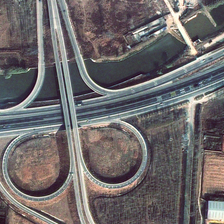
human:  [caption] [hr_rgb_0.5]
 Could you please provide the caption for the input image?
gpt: there is an overpass over the river .

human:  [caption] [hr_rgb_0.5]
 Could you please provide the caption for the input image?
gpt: there is a river beside the wide road .

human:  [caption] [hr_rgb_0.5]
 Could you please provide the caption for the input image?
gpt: there is a river beside the wide road .

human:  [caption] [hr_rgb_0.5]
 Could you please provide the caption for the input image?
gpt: there is an overpass over the river .

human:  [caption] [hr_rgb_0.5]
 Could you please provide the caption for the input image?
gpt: there is a river beside the wide road .